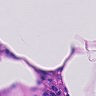
Metastatic tissue present: no